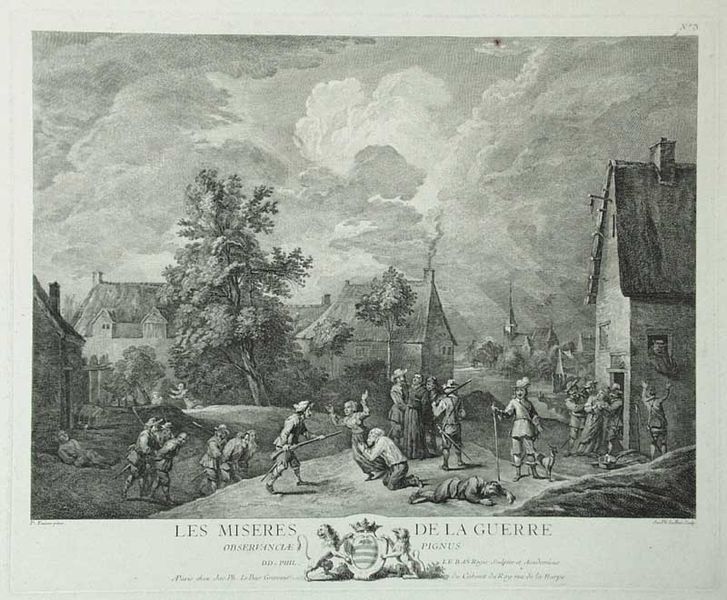
Titel: Les misères de la guerre
Künstler: Jacques-Philippe Lebas
Standort: Karlsruhe
Institution: Staatliche Kunsthalle Karlsruhe
Schlagwörter: angriff, baum, dunkel, feder, gewitter, himmel, kampf, mann, schatten, weiß, wolken, bäume, frauen, kirchturm, landschaft, menschen, stadt, fenster, frankreich, frau, hell, holz, hut, kleid, licht, männer, schwarz, strasse, tür, zeichnung, dach, gebäude, gras, haus, hund, hunde, tiere, weg, wiese, wolke, zaun, leute, gericht, arm, arme, leiche, mord, tod, tot, toter, trauer, hände, signatur, häuser, kirche, rauch, sonne, boden, land, figur, personen, bauern, kamin, schornstein, stock, schrift, papier, liegen, ort, dorf, grafik, graphik, bauernhof, hof, platz, schlot, französisch, krieg, not, schlacht, sturm, unruhe, lanze, soldaten, fallen, kanone, seilzug, druck, druckgraphik, schwarzweiss, radierung, stich, kupfer, seite, bewaffnet, gefangen, revolution, schwert, schwerter, streit, text, uniform, waffen, zeitung, überfall, leichen, soldat, tote, verletzte, waffe, reihe, volk, bleistift, kämpfen, rüstung, wappen, bedrohung, serie, löwen, sterben, gewehr, elend, leid, gefangene, dramatisch, flehen, mittelalter, krieger, siedlung, graben, gmälde, löwe, opfer, töten, gewehre, neugier, gefangener, kupferstich, bitte, gefallene, bedrohen, ermorden, stechen, bitten, plünderer, bauten, plündern, spiess, dof, kunstwerk, totschlag, kämpfe, pest, mistgabel, bum, landsknechte, lange, les, kriegsgefangene, ergeben, erschießen, erschießung, am boden, guerre, de, mitgefühl, la, miseres, les miseres de la guerre, greuel, kriegsgreuel, lampf, les miseres, stich dorf, misere, le miseres de la guerre, wappten, zaunb, ansicht dorf, rauch schornsteine, spießß, kriegsgräuel, elende, miseres de la guerre, de la guerre, miserer, übel des krieges, kir8che, stadt kampf, herrgottslicht